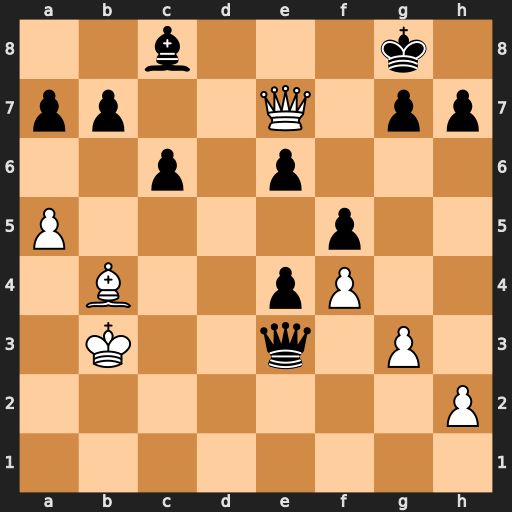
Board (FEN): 2b3k1/pp2Q1pp/2p1p3/P4p2/1B2pP2/1K2q1P1/7P/8
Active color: w
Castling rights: -
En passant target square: -
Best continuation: Bc3 Qxc3+ Kxc3